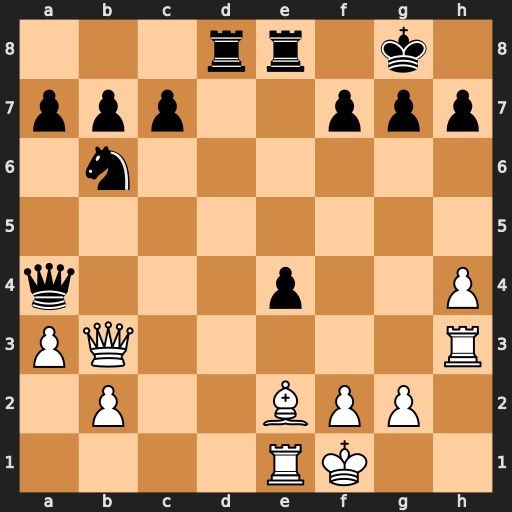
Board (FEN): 3rr1k1/ppp2ppp/1n6/8/q3p2P/PQ5R/1P2BPP1/4RK2
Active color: w
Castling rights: -
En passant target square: -
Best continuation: Qxa4 Nxa4 Bb5 Nc5 Bxe8